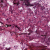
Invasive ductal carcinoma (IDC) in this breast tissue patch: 0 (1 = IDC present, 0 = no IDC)